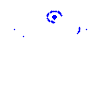
Particle: electron